Field crop: maize
Growth stage: 2
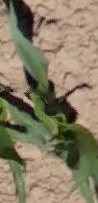
Species: maize